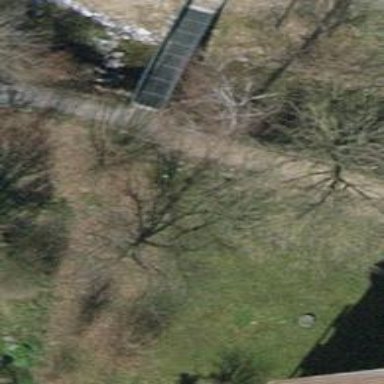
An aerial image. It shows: Gate.